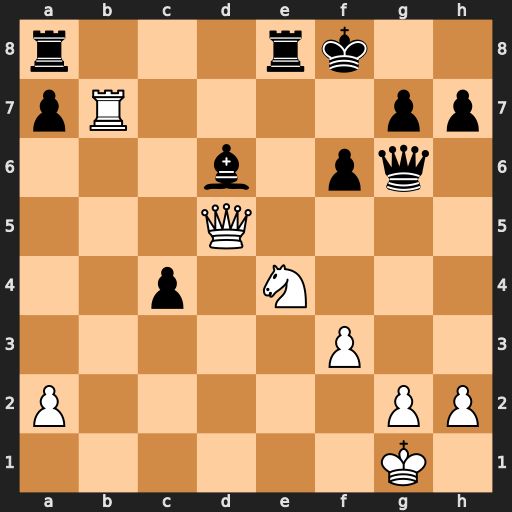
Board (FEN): r3rk2/pR4pp/3b1pq1/3Q4/2p1N3/5P2/P5PP/6K1
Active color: w
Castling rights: -
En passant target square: -
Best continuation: Nxd6 Re1+ Kf2 Re2+ Kxe2 Qd3+ Qxd3